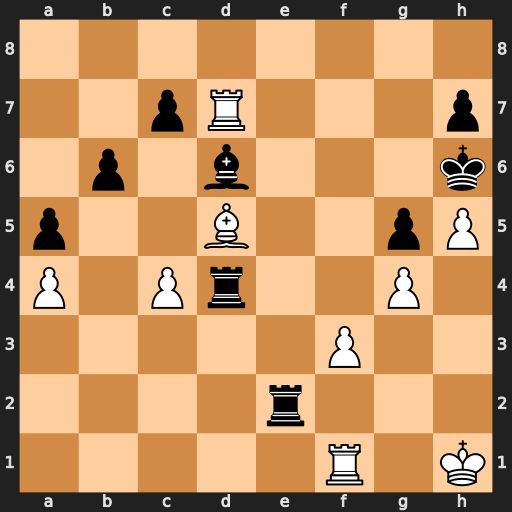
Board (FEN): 8/2pR3p/1p1b3k/p2B2pP/P1Pr2P1/5P2/4r3/5R1K
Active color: w
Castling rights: -
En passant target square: -
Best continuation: Be4 Rdxe4 fxe4